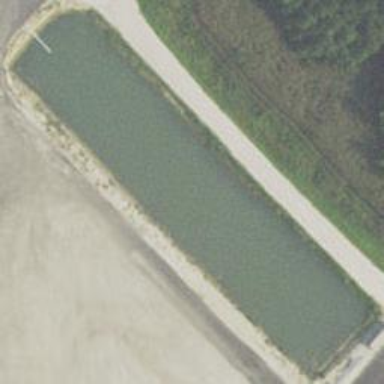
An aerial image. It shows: Pond surrounded by natural water.